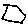
Label: hexagon